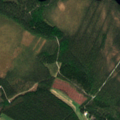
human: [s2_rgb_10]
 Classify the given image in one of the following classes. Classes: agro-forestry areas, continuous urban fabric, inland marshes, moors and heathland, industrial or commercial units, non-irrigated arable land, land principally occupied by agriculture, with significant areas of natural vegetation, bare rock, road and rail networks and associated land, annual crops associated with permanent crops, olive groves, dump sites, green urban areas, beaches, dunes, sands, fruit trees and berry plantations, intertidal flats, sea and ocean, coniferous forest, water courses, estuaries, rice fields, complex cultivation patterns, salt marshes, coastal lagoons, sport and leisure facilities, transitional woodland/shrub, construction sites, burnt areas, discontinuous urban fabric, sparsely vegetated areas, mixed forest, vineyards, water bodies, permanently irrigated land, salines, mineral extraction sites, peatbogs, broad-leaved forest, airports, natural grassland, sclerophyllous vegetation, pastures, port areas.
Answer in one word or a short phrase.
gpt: coniferous forest, mixed forest, transitional woodland/shrub, water bodies